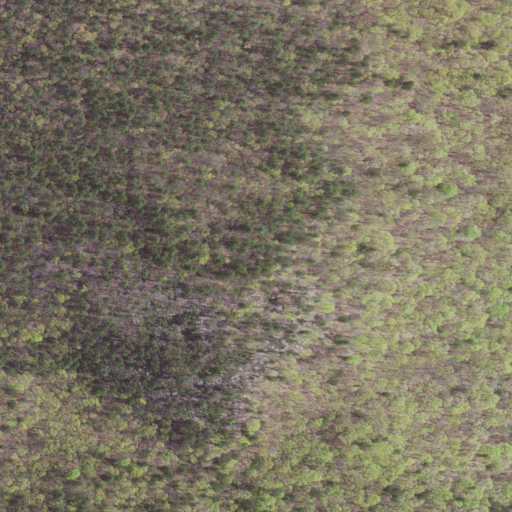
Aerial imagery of mountain in Virginia named Huckleberry Knob containing deciduous forest and mixed forest